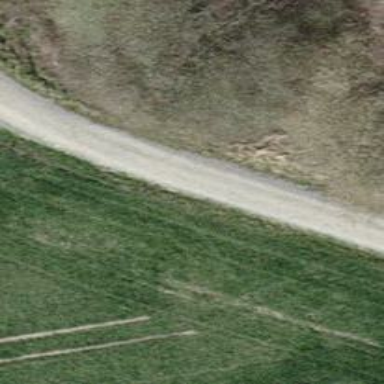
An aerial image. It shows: Gravel track with grade 2 tracktype.